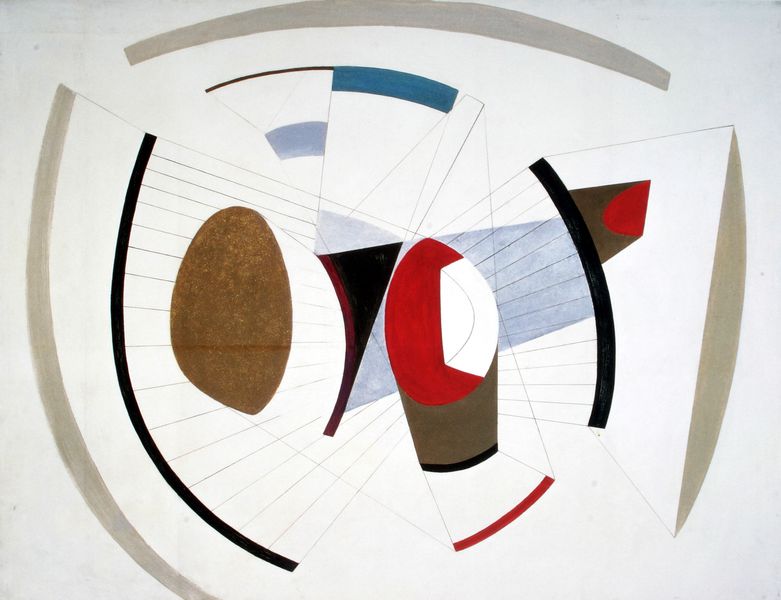
Titel: Werk
Künstler: Jirô Yoshihara
Standort: Kamakura
Institution: Kanagawa-Präfekturmuseum für Moderne Kunst
Schlagwörter: blau, dunkel, gemälde, schatten, weiß, aquarell, komposition, bewegung, braun, bunt, grau, hell, schwarz, skizze, zeichnung, rot, beige, malerei, muster, gesicht, silber, felder, gold, kreis, oval, rund, hellblau, bogen, russland, abstrakt, farben, fläche, flächen, modern, formen, grafik, graphik, linien, figuren, streifen, balken, striche, tor, bögen, eckig, strahlen, linie, unvollendet, studien, geometrisch, dunke, eule, kreisen, geometrie, kandinsky, konstruktivismus, russisch, halbkreise, azurblau, konstruktiv, guache, malewitsch, perpektive, trapeze, kostruktivismus, malewits, überflüssig, hablkreis, bescheuert